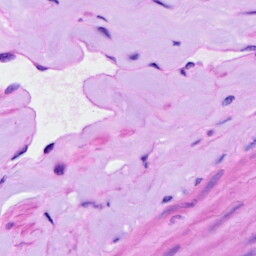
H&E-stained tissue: Ovarian